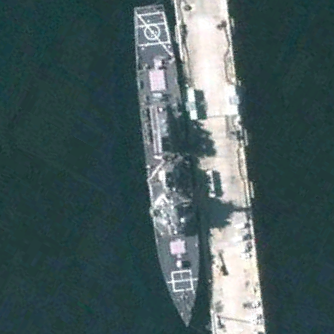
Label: destroyer